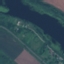
Label: River